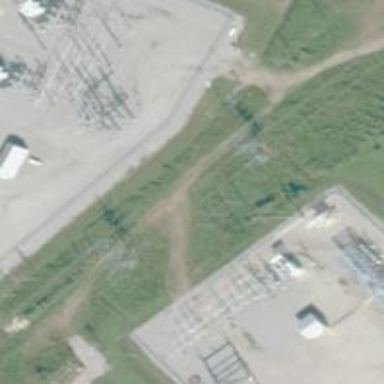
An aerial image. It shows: H-frame designed tower for power lines.